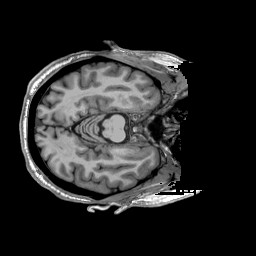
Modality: T1w
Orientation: coronal
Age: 45
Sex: male